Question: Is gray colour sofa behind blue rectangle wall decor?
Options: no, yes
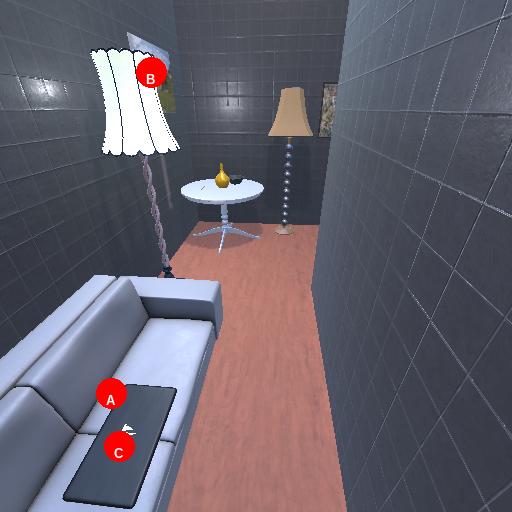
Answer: no